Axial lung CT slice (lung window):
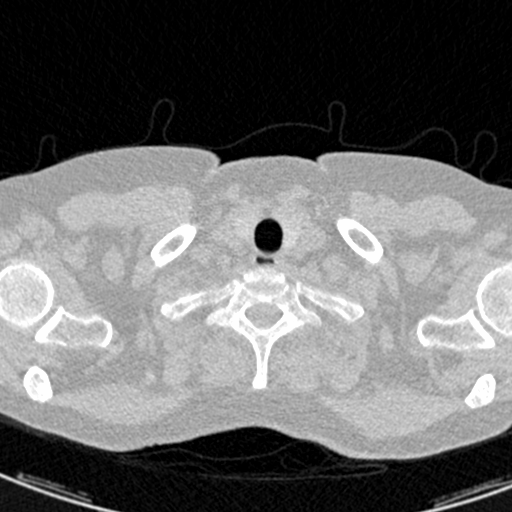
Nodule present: no